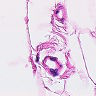
Metastatic tissue present: no